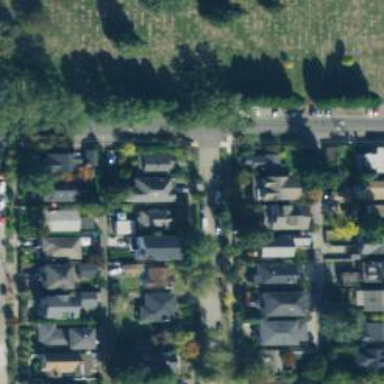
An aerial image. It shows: Residential road with separate sidewalk.